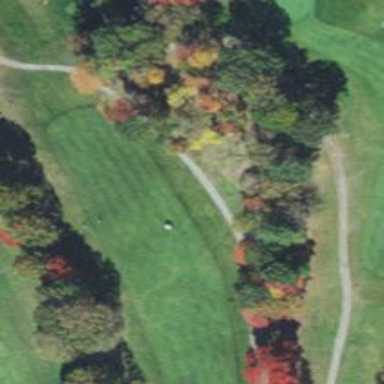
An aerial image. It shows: Well-maintained grade1 path in golf course.